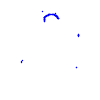
Particle: kaon